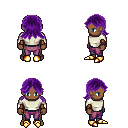
a pixel art fantasy rpg character, male body template, human, dark skin, white long-sleeve shirt, magenta pants, purple loose hair, leather bracers, gold boots, four views (front, back, left, right), 2x2 character sprite sheet, small pixel art, hard edges, no anti-aliasing